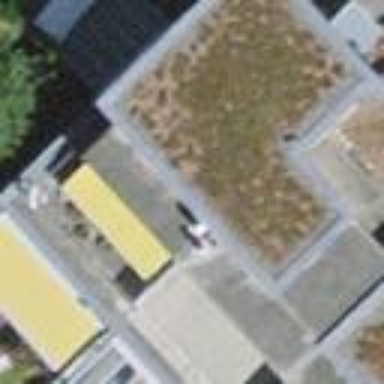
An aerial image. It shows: Residential building with flat roof.